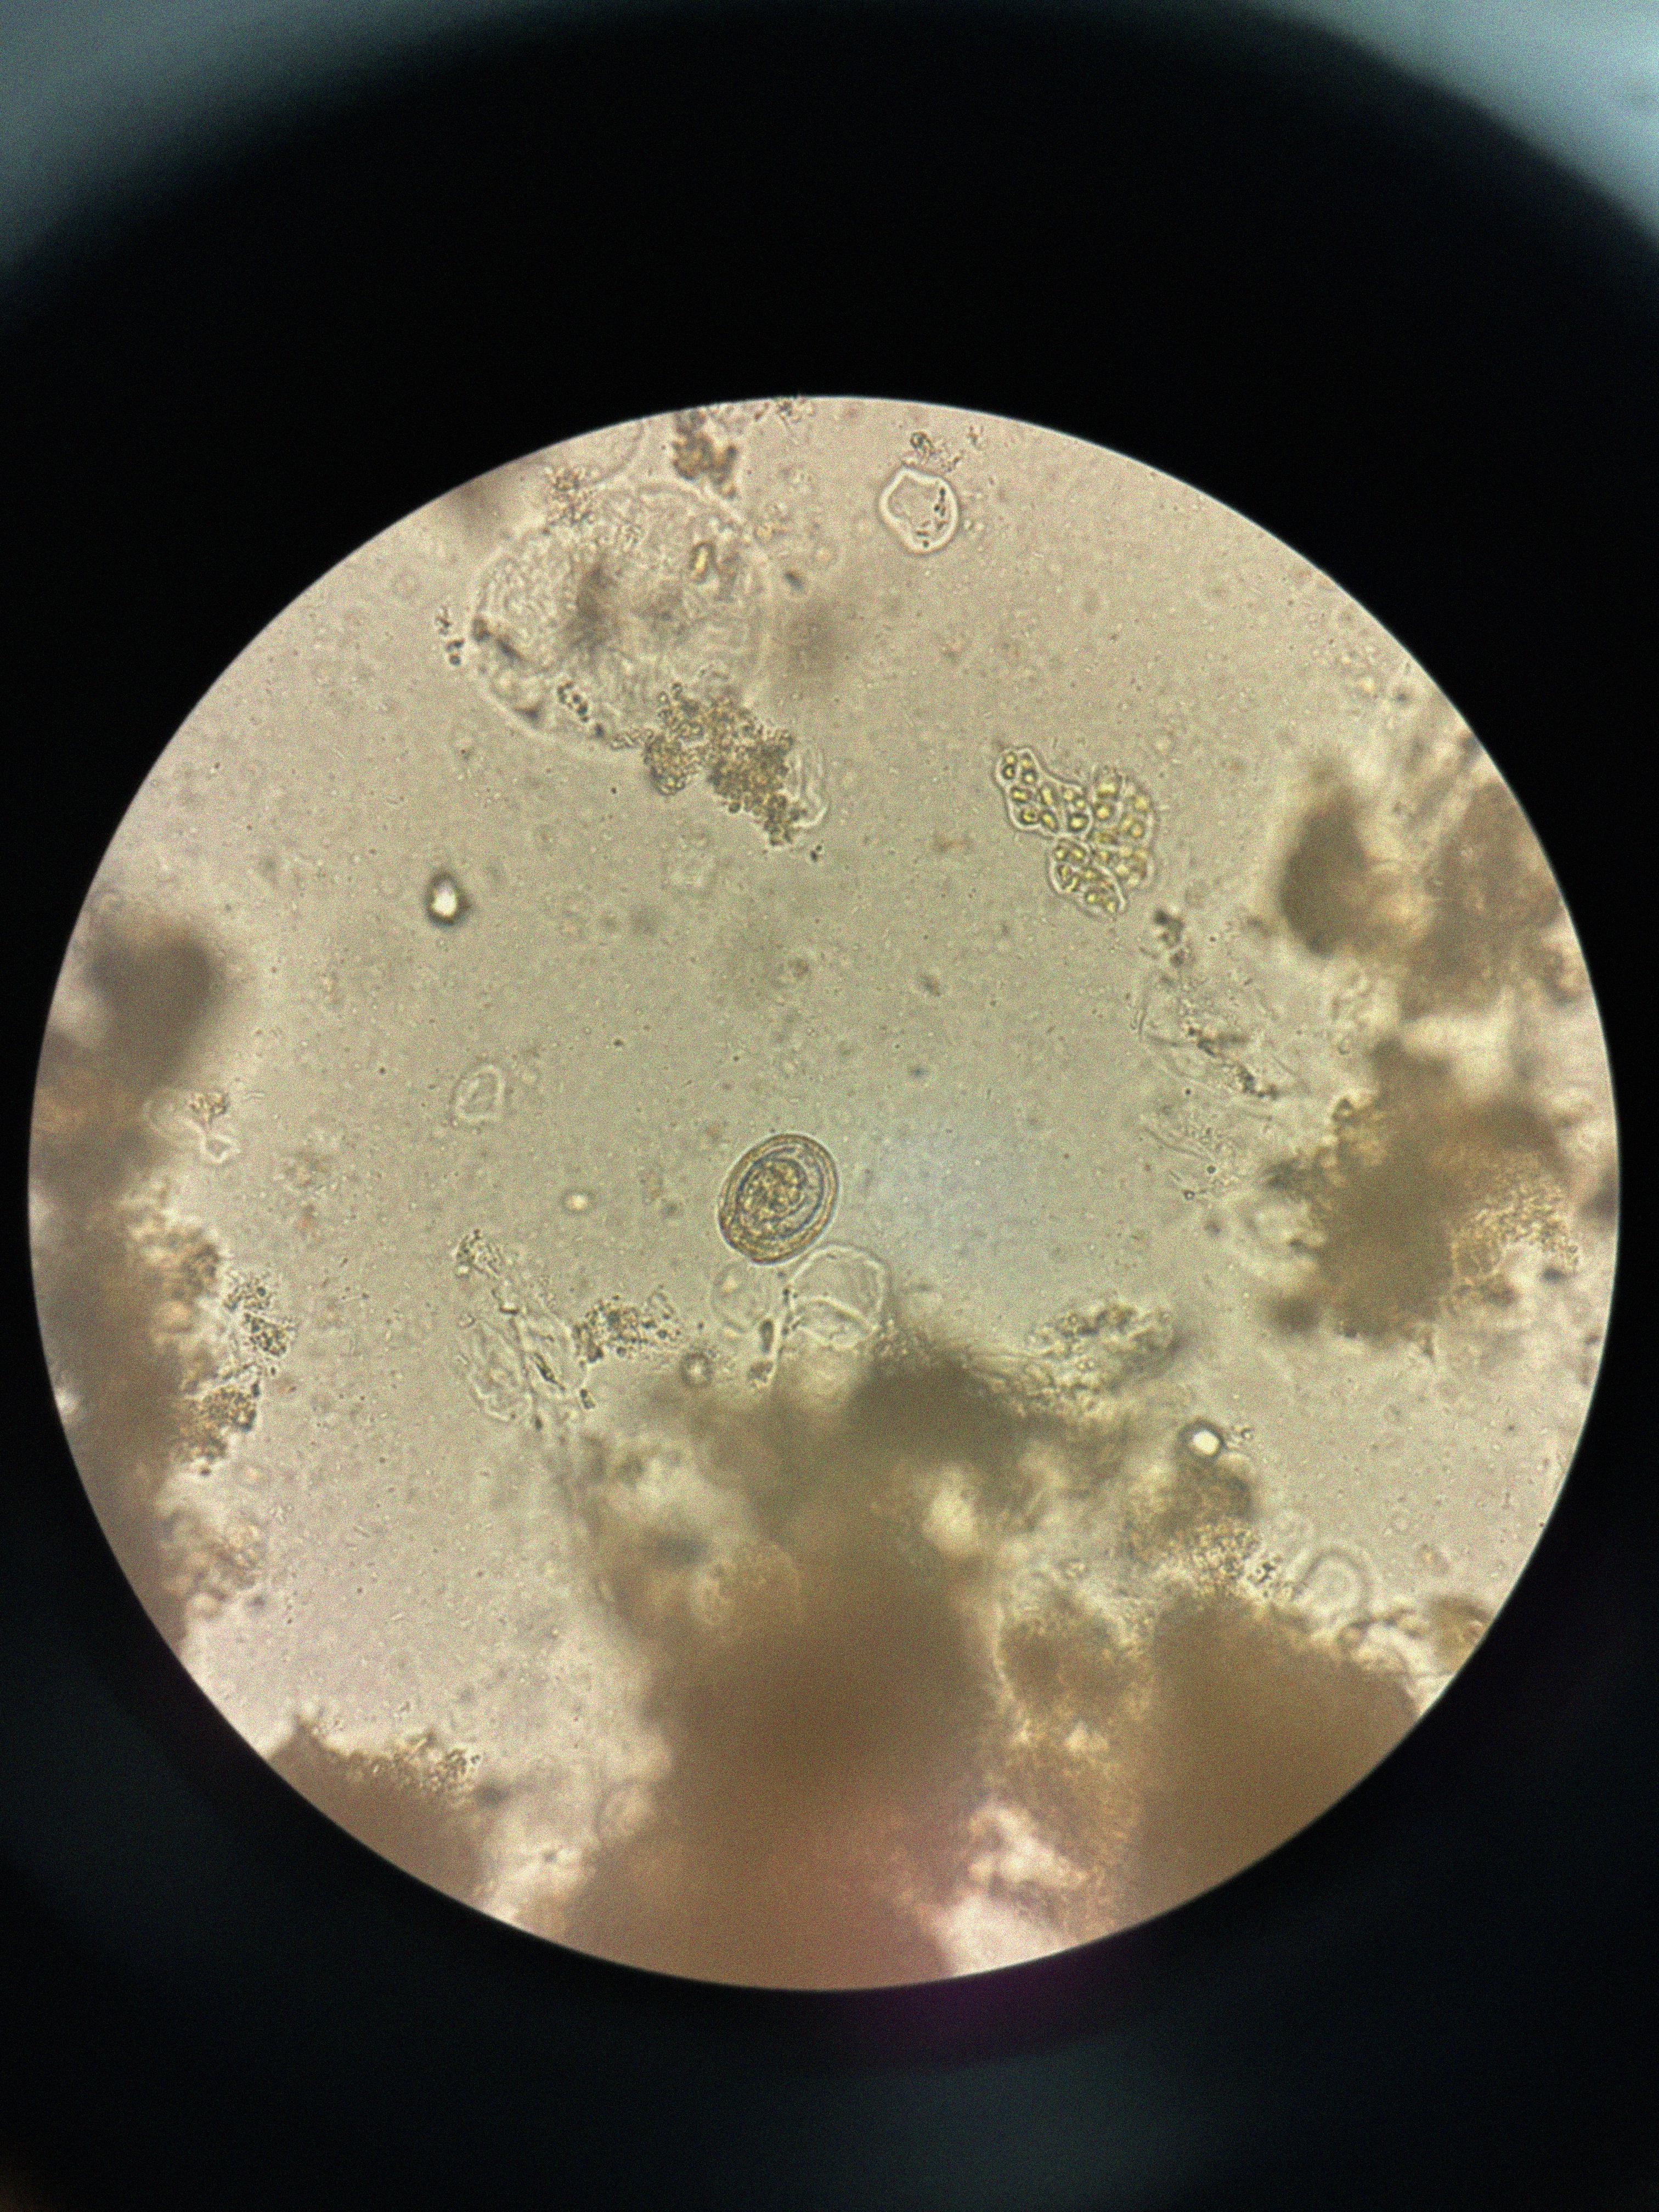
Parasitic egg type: Hymenolepis nana